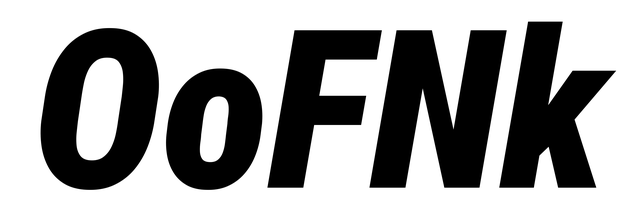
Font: Roboto-Italic_Condensed_Black_Italic